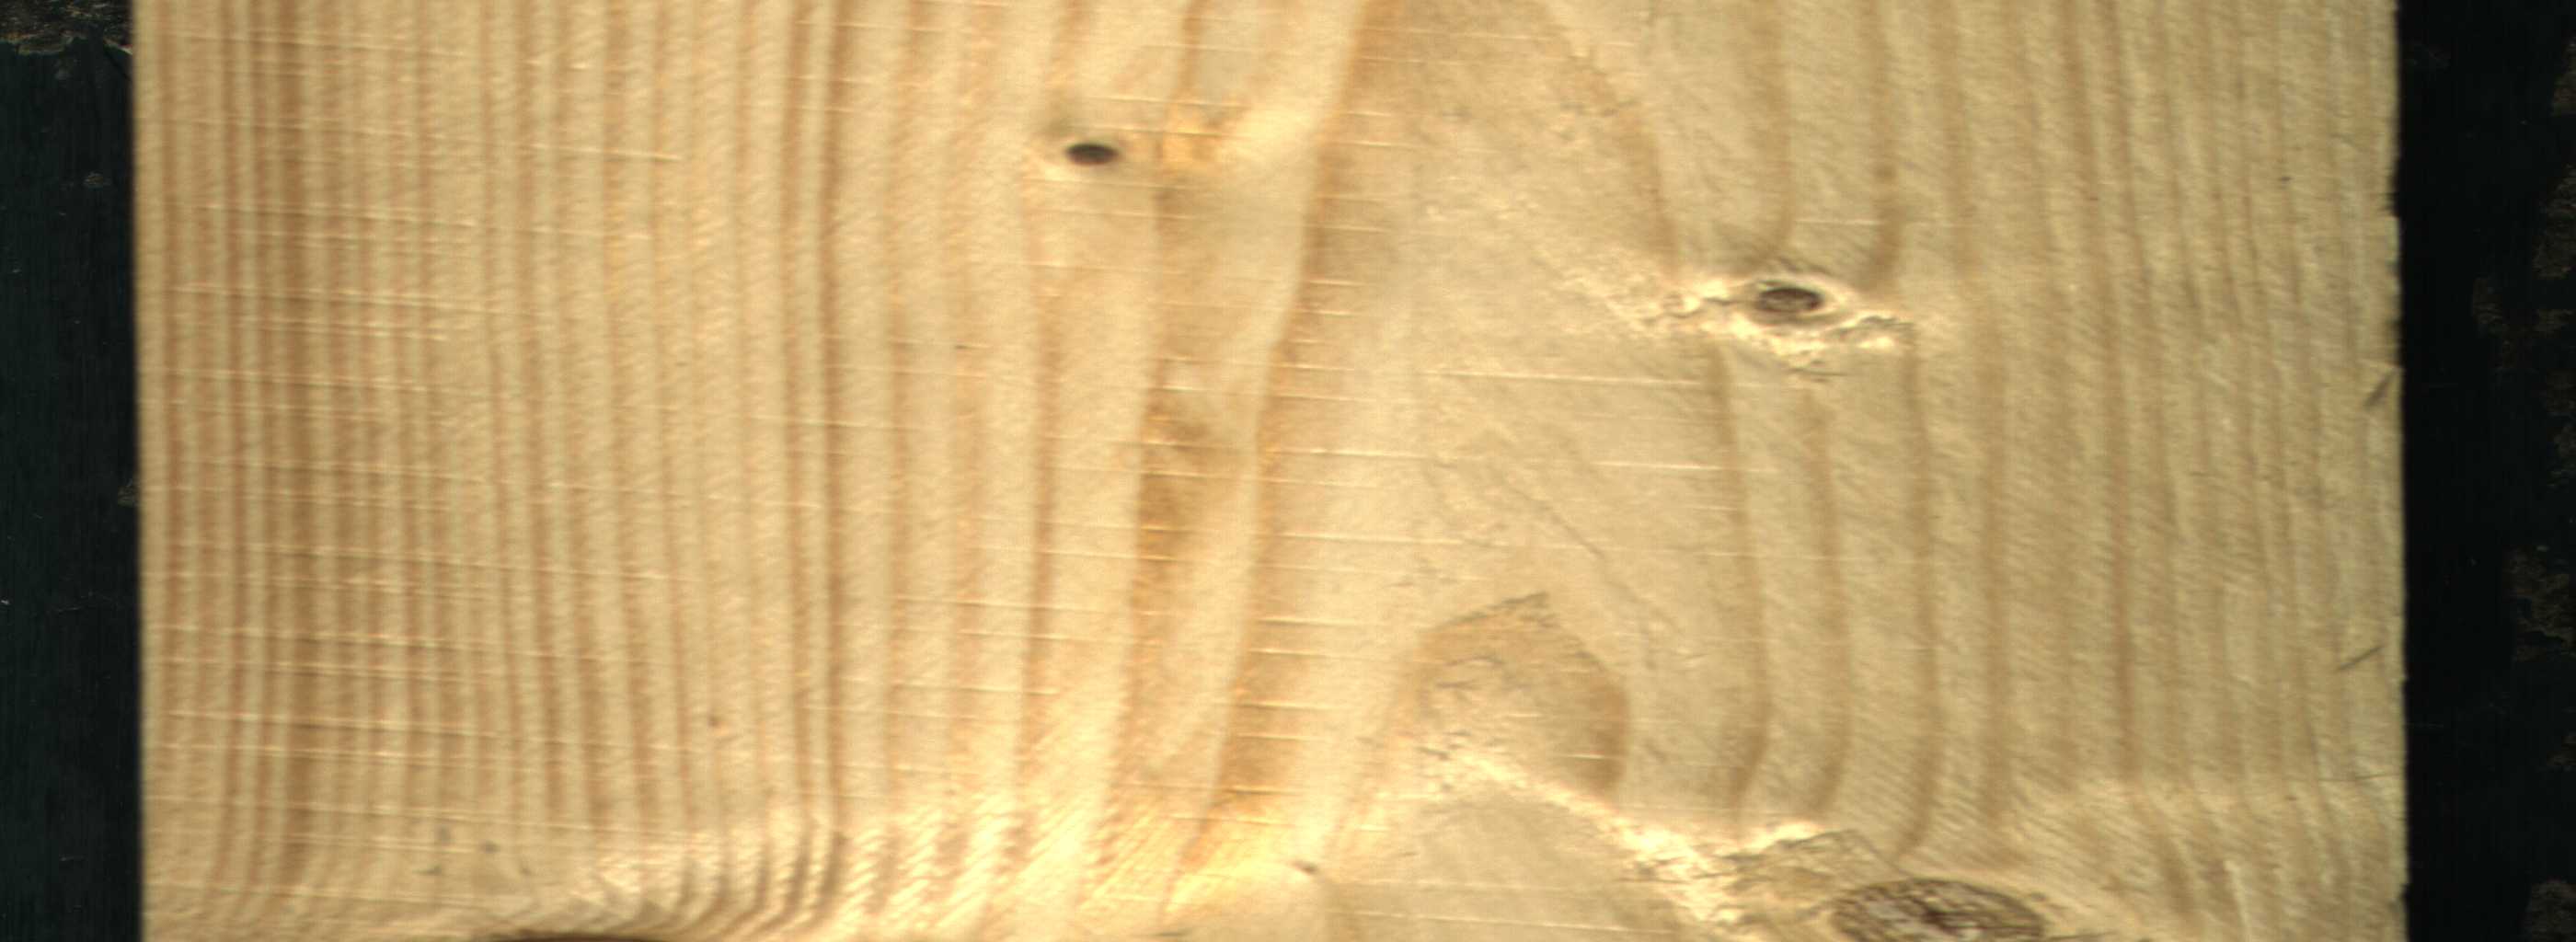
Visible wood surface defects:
Dead_Knot
Live_Knot
Live_Knot